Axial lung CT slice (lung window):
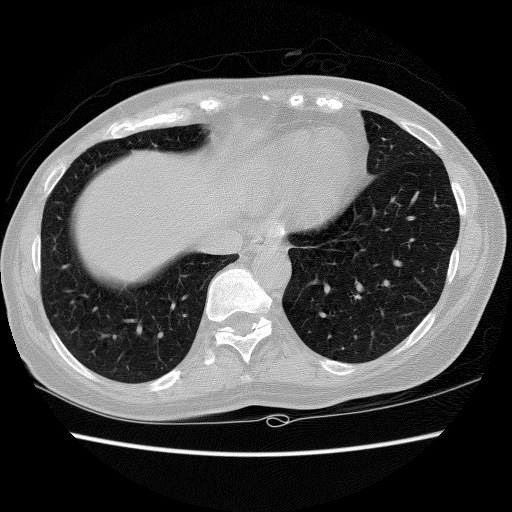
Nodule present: no